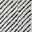
Piece: xx